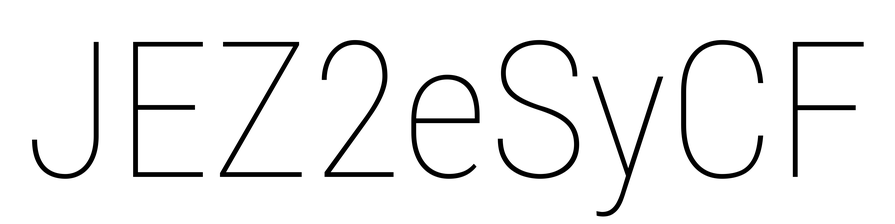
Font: Roboto_Condensed_Thin